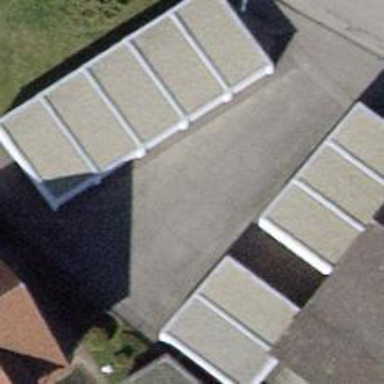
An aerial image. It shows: Group of garages.